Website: crate-barrel
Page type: billing-address
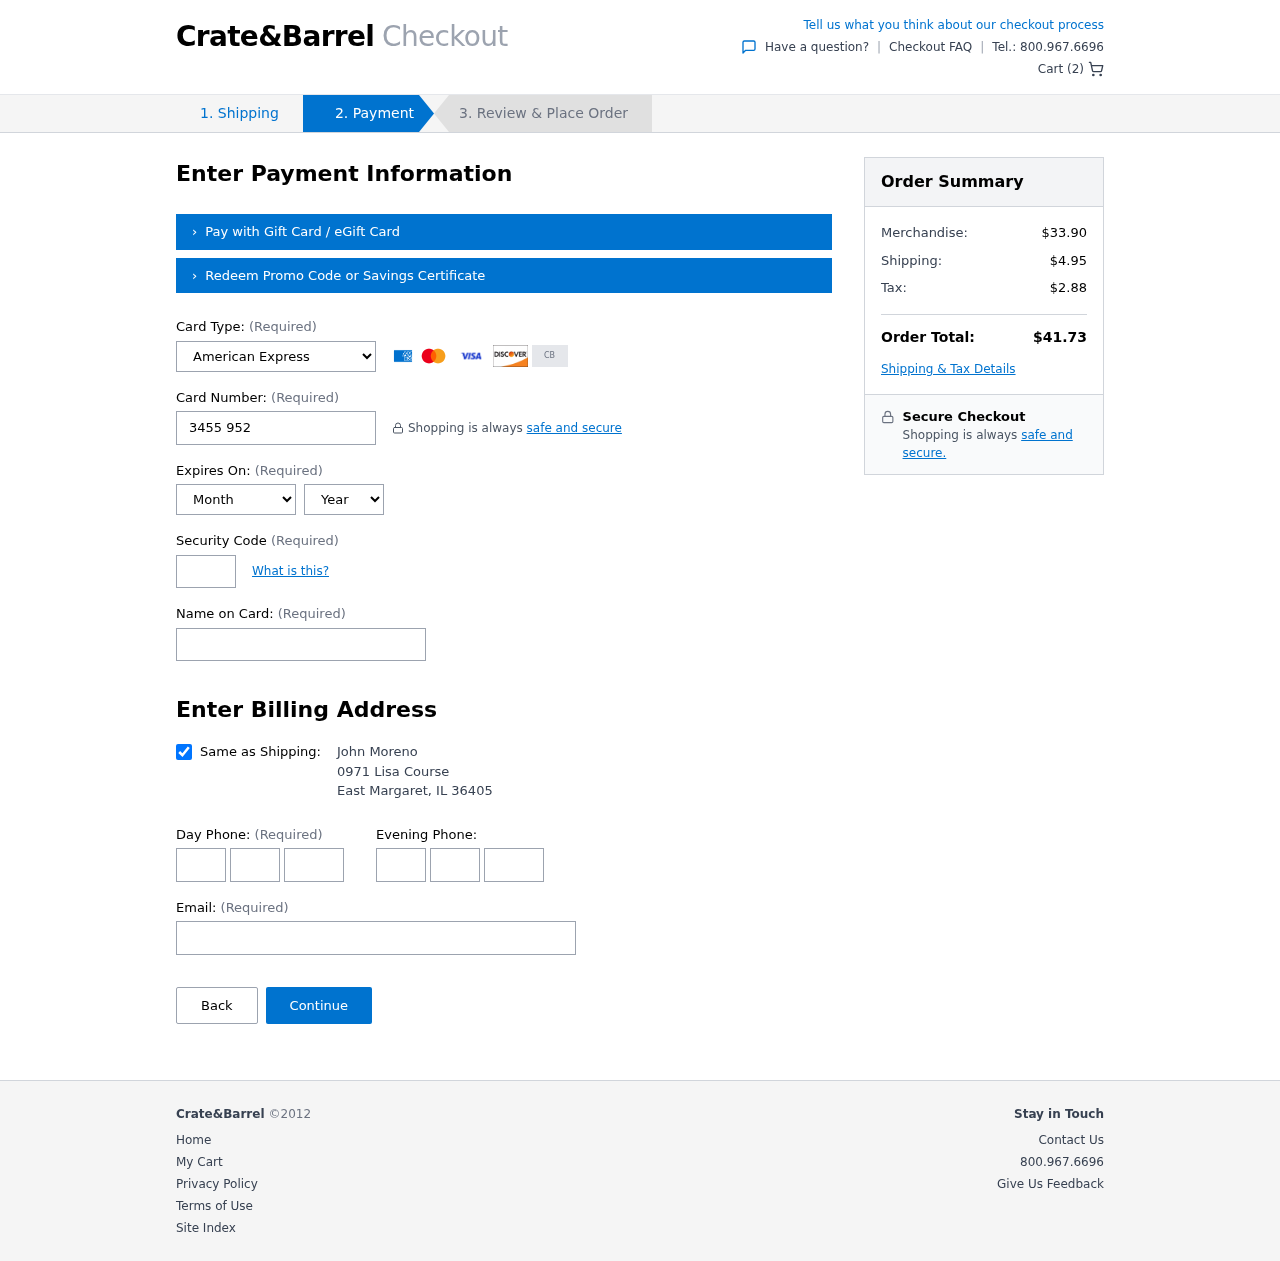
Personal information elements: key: PII_CARD_CVV
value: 0526
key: PII_CARD_EXPIRY_MONTH
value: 07
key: PII_CARD_EXPIRY_YEAR
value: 28
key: PII_CARD_NUMBER
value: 3455 9526 6776 221
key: PII_CARD_TYPE
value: American Express
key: PII_CITY
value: East Margaret
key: PII_EMAIL
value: john_moreno@yahoo.com
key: PII_FULLNAME
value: John Moreno
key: PII_PHONE_AREA
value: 988
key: PII_PHONE_PREFIX
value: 968
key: PII_PHONE_SUFFIX
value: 0618
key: PII_POSTCODE
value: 36405
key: PII_STATE_ABBR
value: IL
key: PII_STREET
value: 0971 Lisa Course
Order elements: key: ORDER_NUM_ITEMS
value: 2
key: ORDER_SUBTOTAL
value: $33.90
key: ORDER_SHIPPING_COST
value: $4.95
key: ORDER_TAX
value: $2.88
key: ORDER_TOTAL
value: $41.73